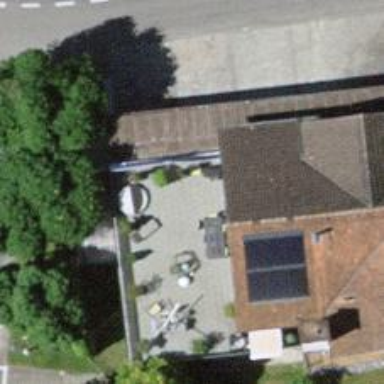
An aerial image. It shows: Solar power generator using photovoltaic panels.